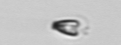
Label: Pyramimonas